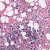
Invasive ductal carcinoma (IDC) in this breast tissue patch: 0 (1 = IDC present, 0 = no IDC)